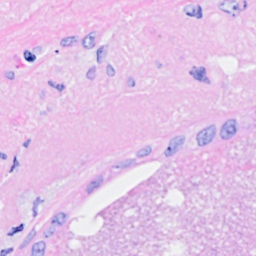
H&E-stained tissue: Breast